Aerial crown-view tile of a tropical tree (Barro Colorado Island, Panama), acquired 20250124:
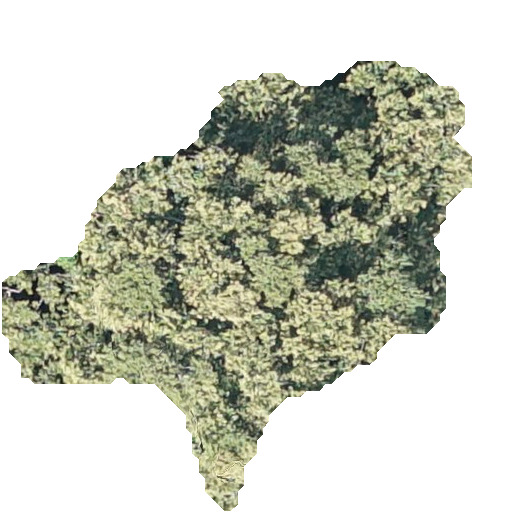
Species: Luehea seemannii
GBIF accepted scientific name: Luehea seemannii
Crown area: 169.252 m²